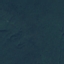
Land use / land cover: Forest